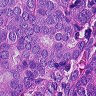
Metastatic tissue present: yes